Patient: sex M, age 53
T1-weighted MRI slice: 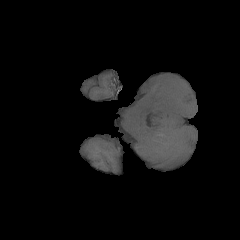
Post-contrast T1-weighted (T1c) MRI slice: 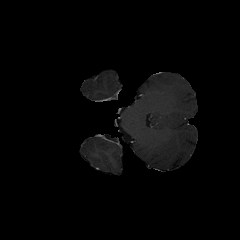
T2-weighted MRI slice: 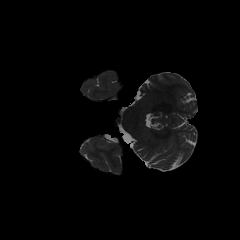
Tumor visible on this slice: no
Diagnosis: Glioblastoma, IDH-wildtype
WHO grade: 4